Field crop: tomato
Growth stage: 2
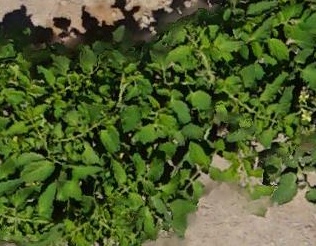
Species: tomato